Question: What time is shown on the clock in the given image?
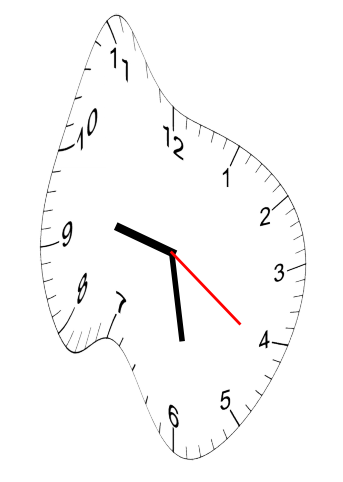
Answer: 09:28:21